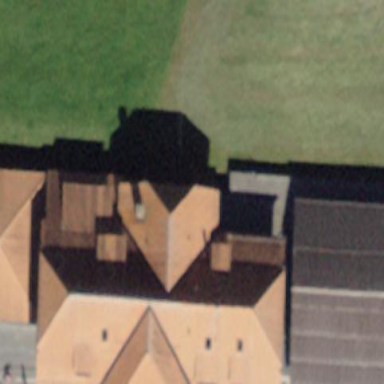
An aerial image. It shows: School building.